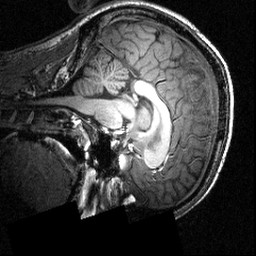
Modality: T1w
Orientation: sagittal
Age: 26
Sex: male
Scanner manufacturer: siemens
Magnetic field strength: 3.951 T
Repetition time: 1.5 s
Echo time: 0.00335 s